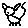
Label: cat